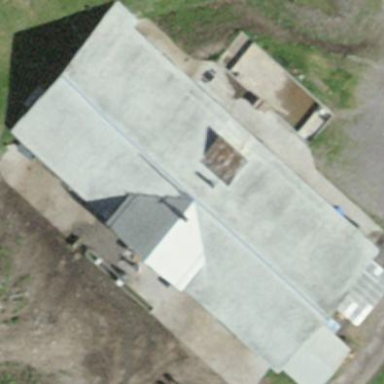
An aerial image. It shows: Building.